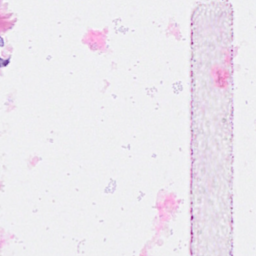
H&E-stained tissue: Breast